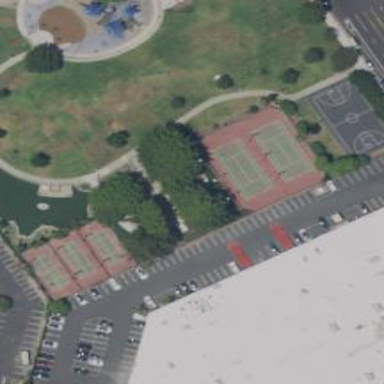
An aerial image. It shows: Tennis court in leisure pitch.